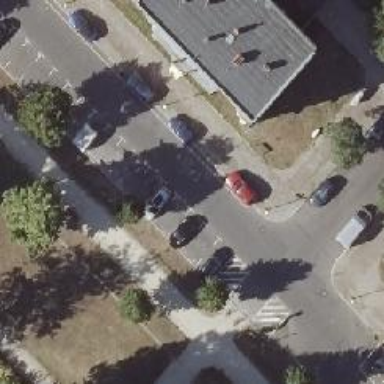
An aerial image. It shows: Residential road with asphalt surface and sidewalk on the left. There is parallel parking on the left side with half on the kerb.